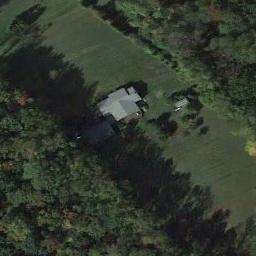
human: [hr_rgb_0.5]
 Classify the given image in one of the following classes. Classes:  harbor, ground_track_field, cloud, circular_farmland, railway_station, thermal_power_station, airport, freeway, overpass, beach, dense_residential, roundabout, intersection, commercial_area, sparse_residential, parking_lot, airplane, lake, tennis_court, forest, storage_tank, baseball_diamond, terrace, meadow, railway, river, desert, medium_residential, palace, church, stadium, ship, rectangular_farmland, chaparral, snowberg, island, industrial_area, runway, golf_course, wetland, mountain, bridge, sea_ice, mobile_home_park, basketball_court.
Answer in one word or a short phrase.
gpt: sparse_residential